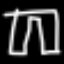
Label: pants